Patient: sex F, age 55
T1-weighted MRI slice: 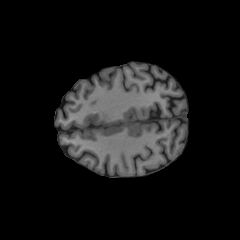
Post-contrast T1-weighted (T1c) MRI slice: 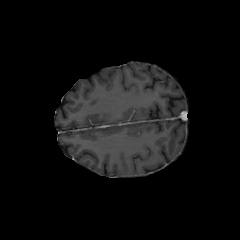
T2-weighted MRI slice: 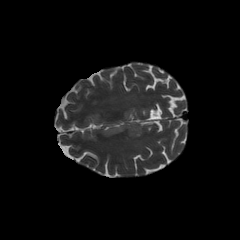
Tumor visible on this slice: no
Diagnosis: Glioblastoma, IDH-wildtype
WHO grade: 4